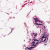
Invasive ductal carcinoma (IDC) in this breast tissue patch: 0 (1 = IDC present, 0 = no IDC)